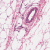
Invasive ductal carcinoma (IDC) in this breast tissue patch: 0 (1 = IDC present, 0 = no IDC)